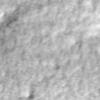
Label: no_change